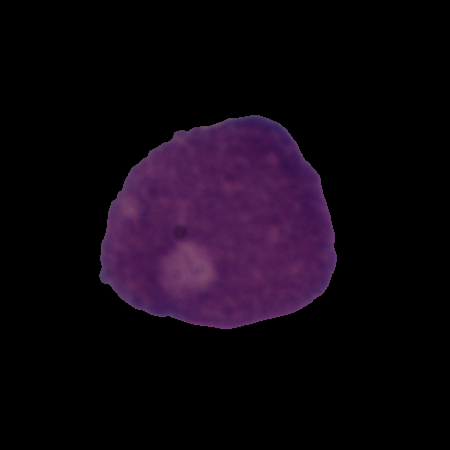
Label: cancer